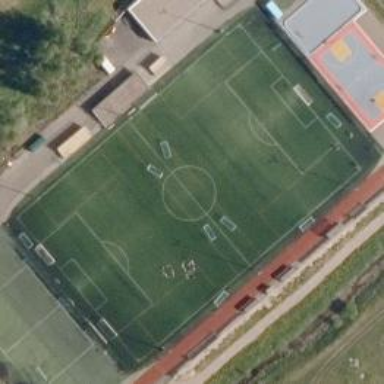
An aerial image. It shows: Artificial turf soccer pitch for leisure sports.